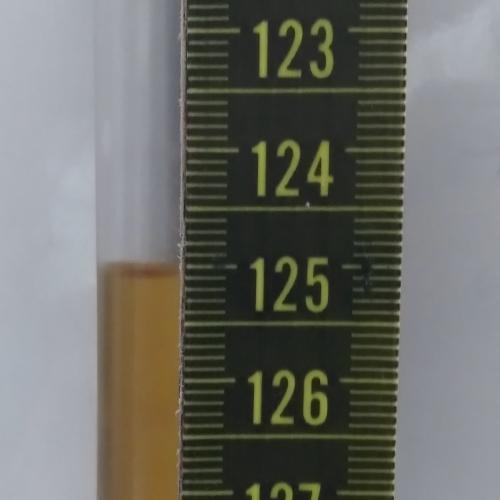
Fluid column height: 125.1 cm